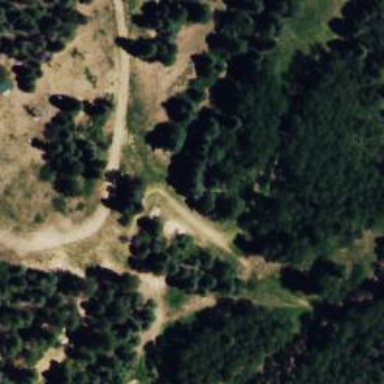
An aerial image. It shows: Intermediate-level path.